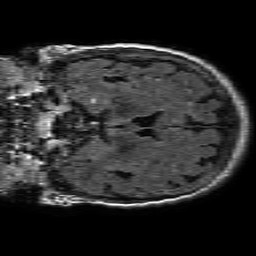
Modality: FLAIR
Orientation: coronal
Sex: female
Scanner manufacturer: philips
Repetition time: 11 s
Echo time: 0.125 s